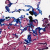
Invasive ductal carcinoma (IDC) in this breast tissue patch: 0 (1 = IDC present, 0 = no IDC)